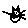
Label: cat